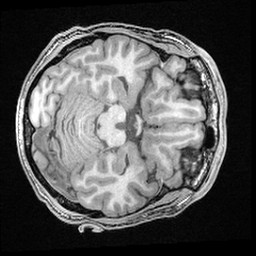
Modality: T1w
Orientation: axial
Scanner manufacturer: ge
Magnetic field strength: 3 T
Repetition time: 0.008572 s
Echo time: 0.003384 s